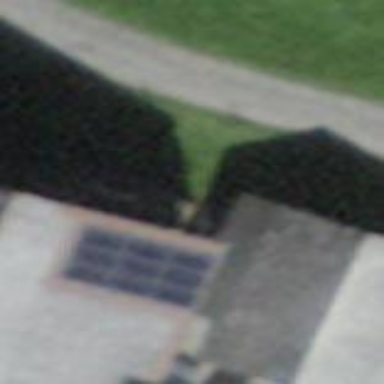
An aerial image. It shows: Garage.